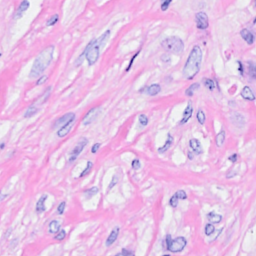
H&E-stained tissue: Breast